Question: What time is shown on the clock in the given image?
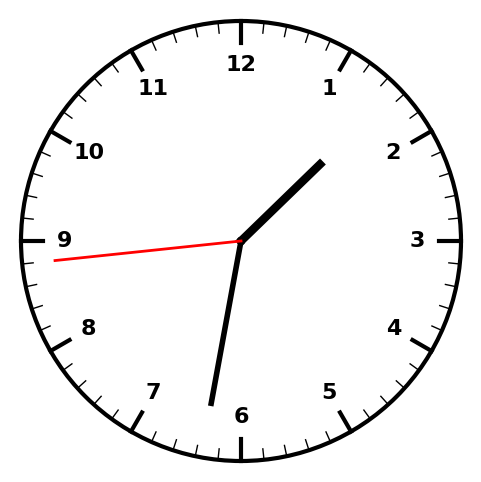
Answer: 01:31:44